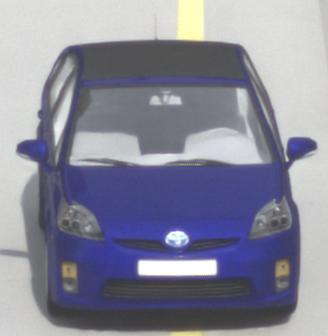
Make: Toyota
Model: Prius 1.5 Hybrid
Detailed model: Prius (HW2)
Model produced from: 2006/03
Model produced until: 2009/06
Doors: 5
Color: blue
Road condition: dry road
Daytime: morning or afternoon
Contrast: low contrast